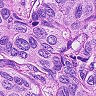
Metastatic tissue present: yes